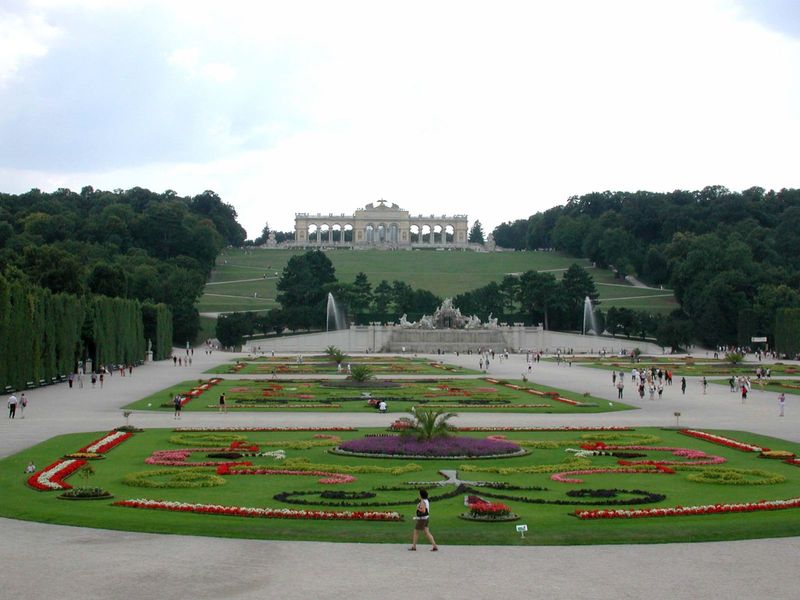
Titel: Gloriette
Künstler: Johann Ferdinand von Hohenberg Hetzendorf
Standort: Wien, Schloß Schönbrunn (EU - AUT)
Schlagwörter: wasser, bäume, grün, menschen, teich, blumen, paris, anlage, blick, gebäude, park, rot, schloss, hügel, wege, pflanzen, wald, brunnen, garten, springbrunnen, statue, terrasse, lila, ornamente, palme, tor, foto, bögen, palast, skulpturen, statuen, beete, spaziergänger, anordnung, hecken, terassee